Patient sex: M
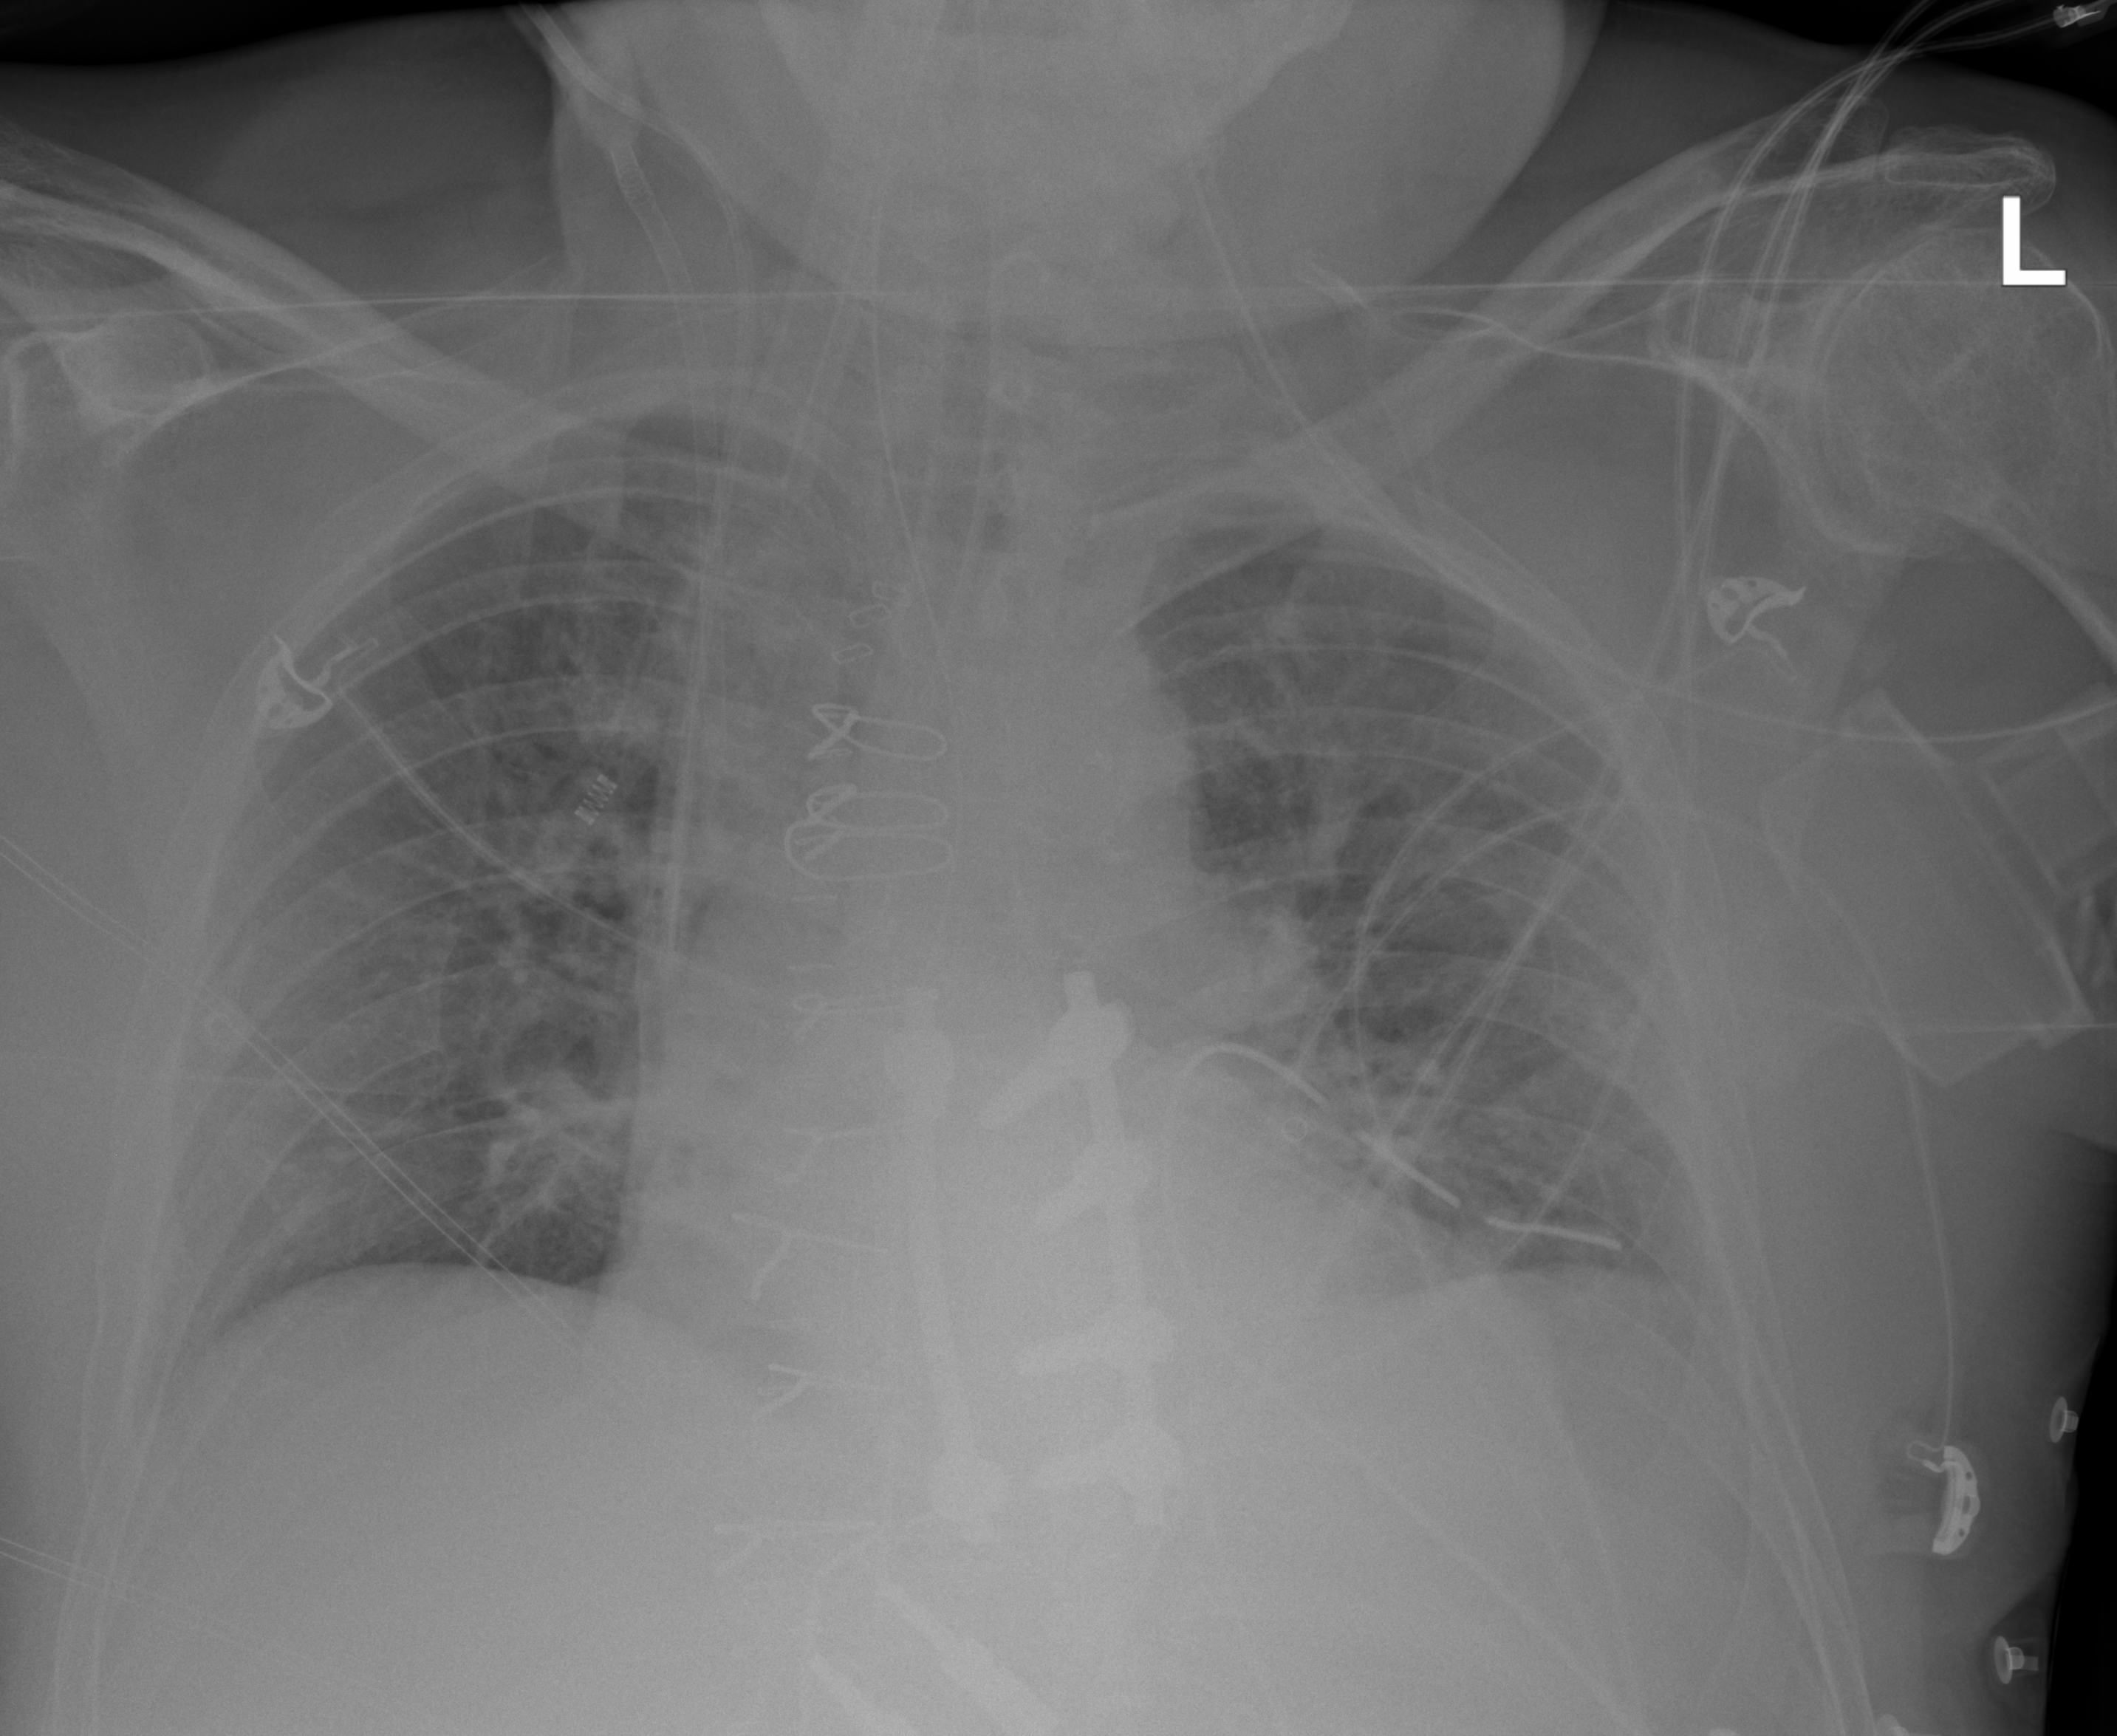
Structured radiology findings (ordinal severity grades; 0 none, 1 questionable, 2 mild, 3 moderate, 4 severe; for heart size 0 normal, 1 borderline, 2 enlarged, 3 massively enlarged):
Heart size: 1
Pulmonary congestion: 2
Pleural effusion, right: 1
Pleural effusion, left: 1
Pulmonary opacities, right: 0
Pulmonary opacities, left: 0
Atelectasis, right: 2
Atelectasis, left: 2